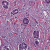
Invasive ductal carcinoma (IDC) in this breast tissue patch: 1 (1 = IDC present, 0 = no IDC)